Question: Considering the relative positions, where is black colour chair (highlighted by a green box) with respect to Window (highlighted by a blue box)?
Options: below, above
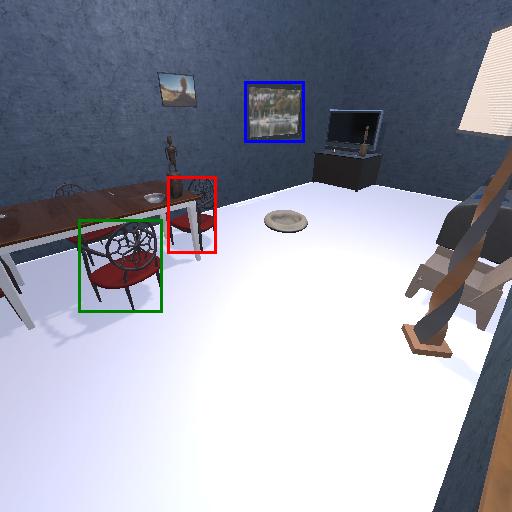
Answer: below